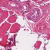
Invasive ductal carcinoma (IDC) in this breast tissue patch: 0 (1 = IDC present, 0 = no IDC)